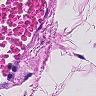
Metastatic tissue present: no